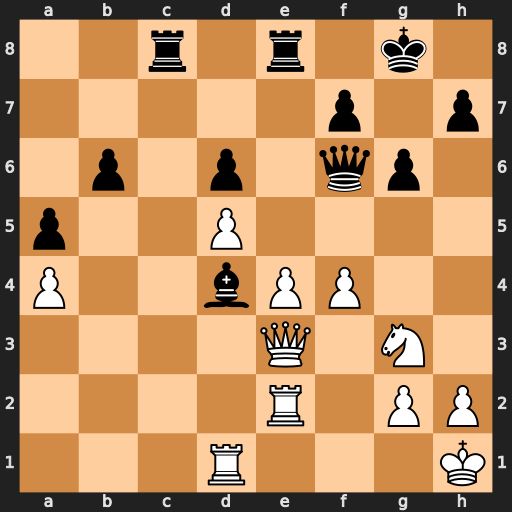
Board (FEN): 2r1r1k1/5p1p/1p1p1qp1/p2P4/P2bPP2/4Q1N1/4R1PP/3R3K
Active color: w
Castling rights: -
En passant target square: -
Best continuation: Rxd4 Qxd4 Qxd4 Rc1+ Qg1